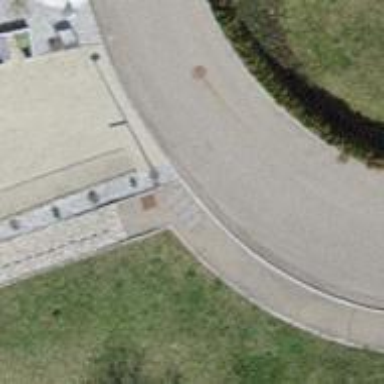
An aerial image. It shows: Road with steps.